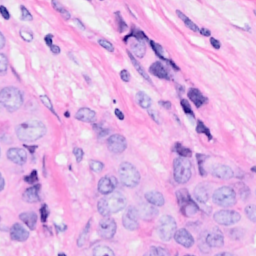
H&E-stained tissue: Breast